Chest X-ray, PA view. Patient: 61 years old, sex M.
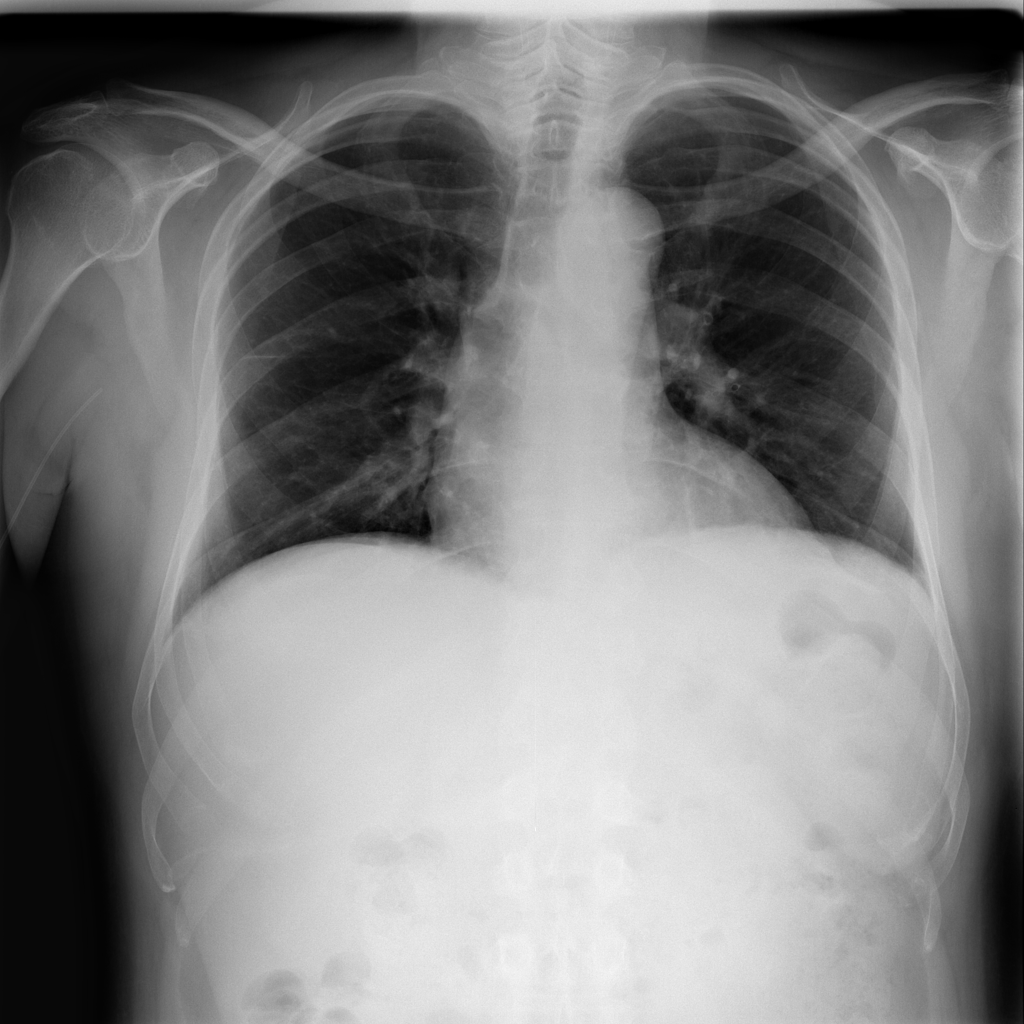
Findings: Atelectasis